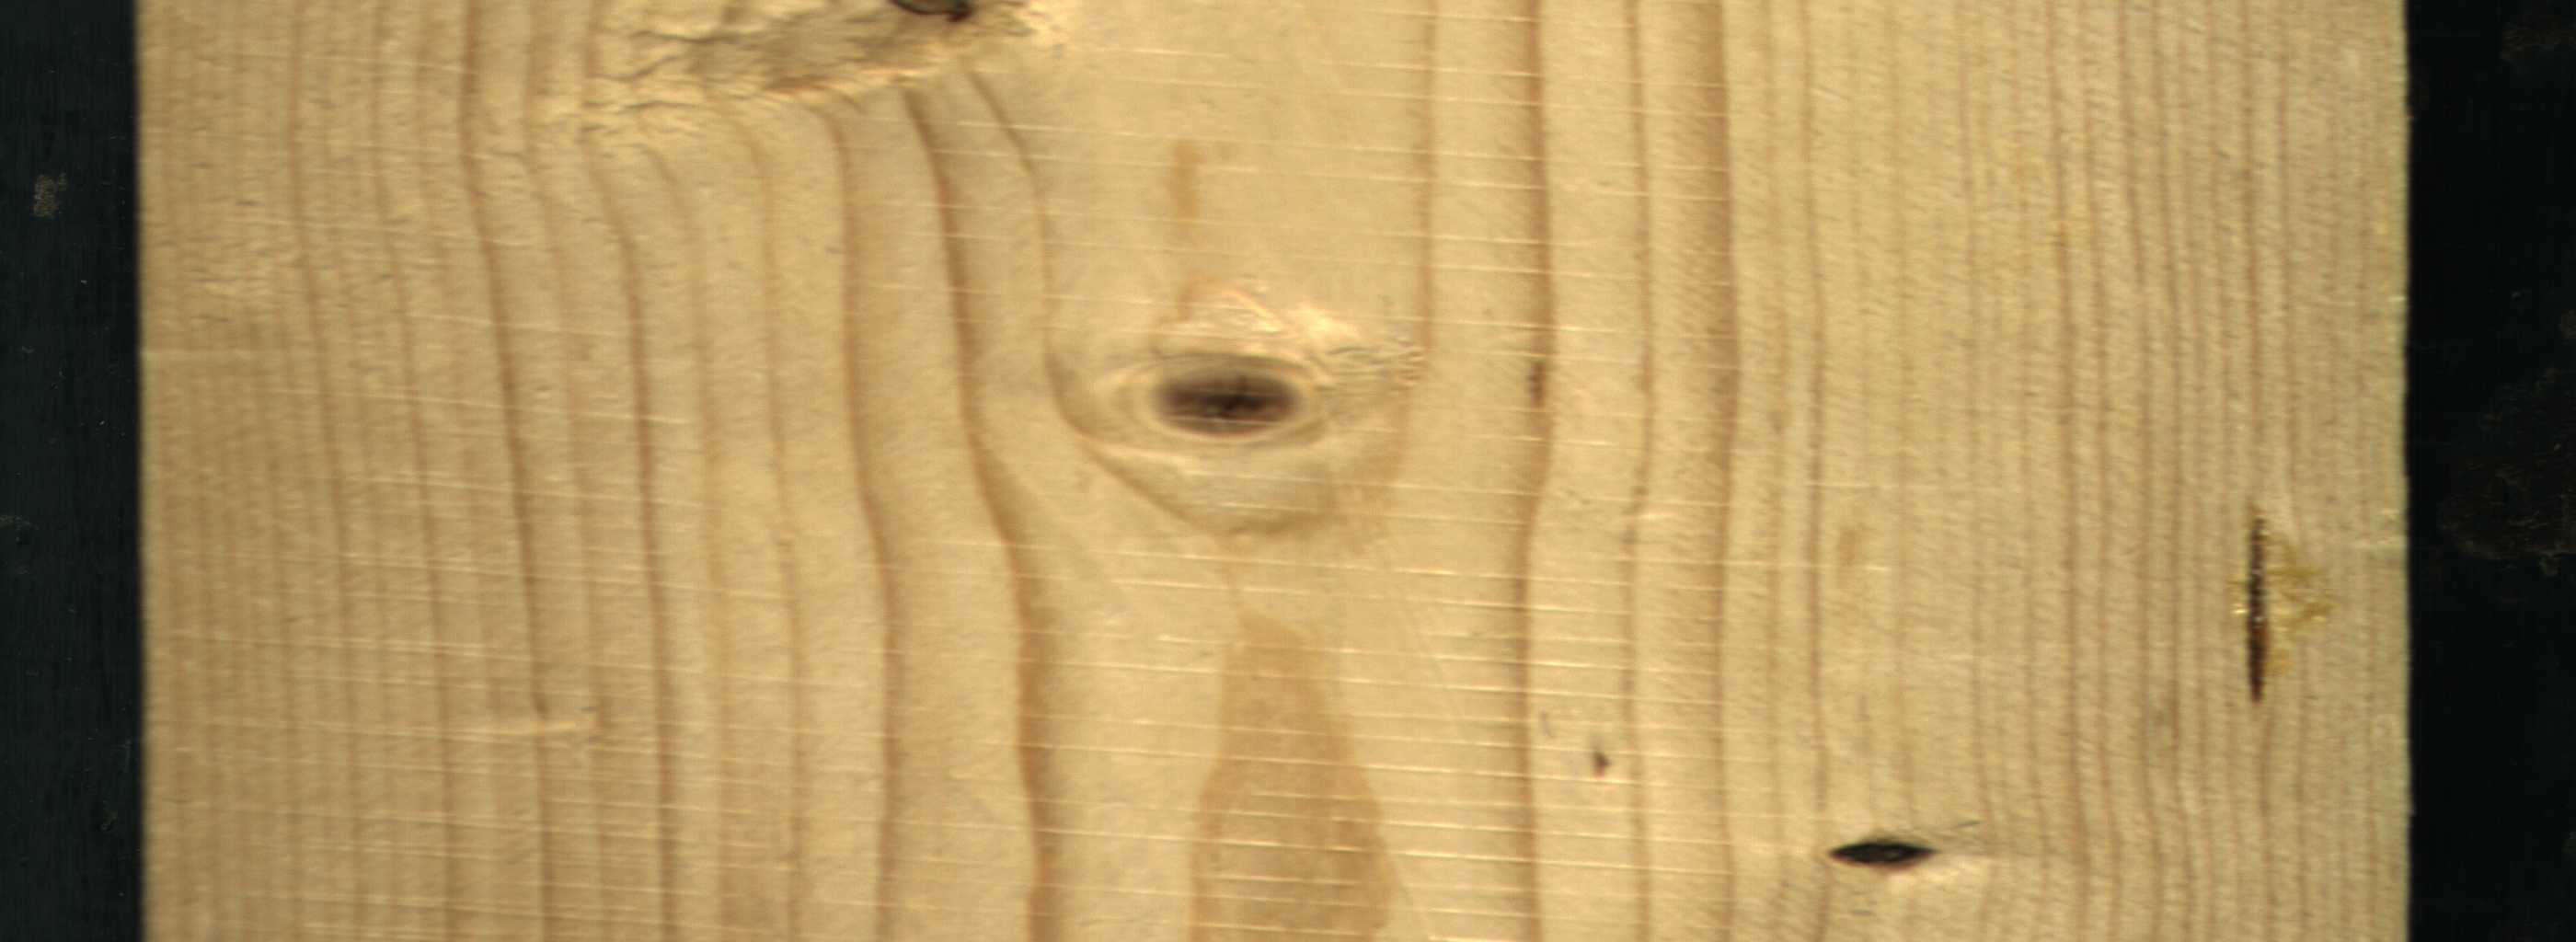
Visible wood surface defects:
resin
Dead_Knot
Dead_Knot
Live_Knot